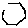
Label: hexagon